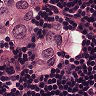
Metastatic tissue present: yes